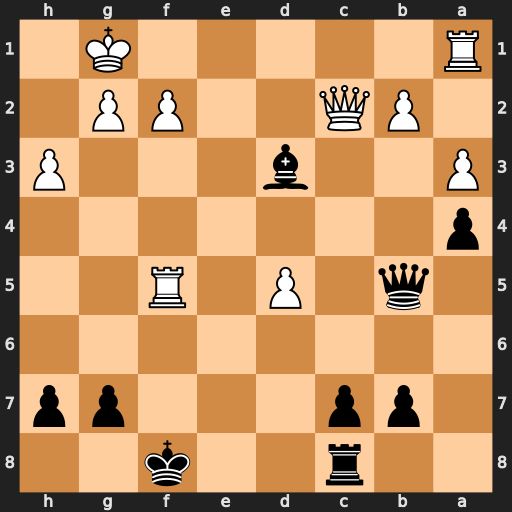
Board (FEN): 2r2k2/1pp3pp/8/1q1P1R2/p7/P2b3P/1PQ2PP1/R5K1
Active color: b
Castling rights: -
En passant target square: -
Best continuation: Kg8 Qd2 Bxf5